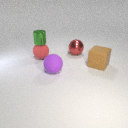
large red rubber sphere to the left of large red metal sphere